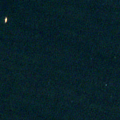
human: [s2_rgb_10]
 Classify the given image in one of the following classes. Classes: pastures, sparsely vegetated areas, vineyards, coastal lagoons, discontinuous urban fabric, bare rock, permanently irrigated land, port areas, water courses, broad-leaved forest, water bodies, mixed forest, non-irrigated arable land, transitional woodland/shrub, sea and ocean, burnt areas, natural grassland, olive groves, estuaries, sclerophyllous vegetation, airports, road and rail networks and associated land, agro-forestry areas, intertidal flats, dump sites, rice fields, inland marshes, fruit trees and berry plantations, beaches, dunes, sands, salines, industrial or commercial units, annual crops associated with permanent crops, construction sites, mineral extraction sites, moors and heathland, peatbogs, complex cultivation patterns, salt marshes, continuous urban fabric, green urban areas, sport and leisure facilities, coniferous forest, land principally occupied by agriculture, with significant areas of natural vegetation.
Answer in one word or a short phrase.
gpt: sea and ocean